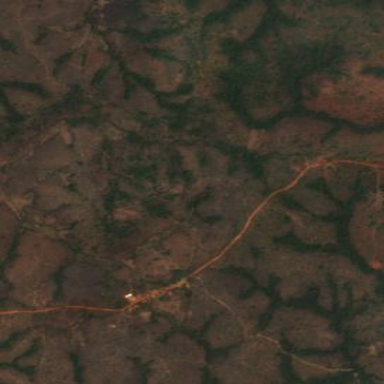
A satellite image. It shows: Forest area.